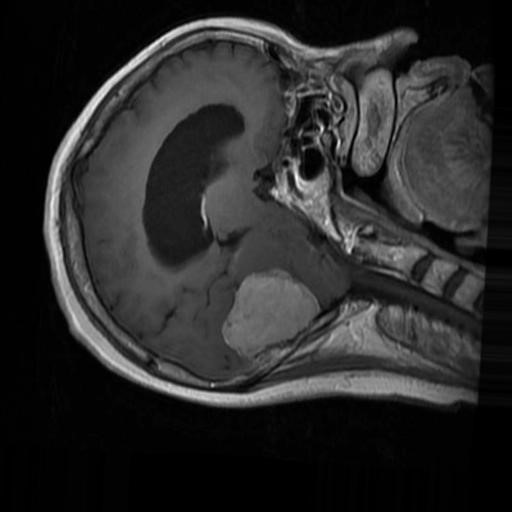
Label: brain_menin